What has changed from the first image to the second?
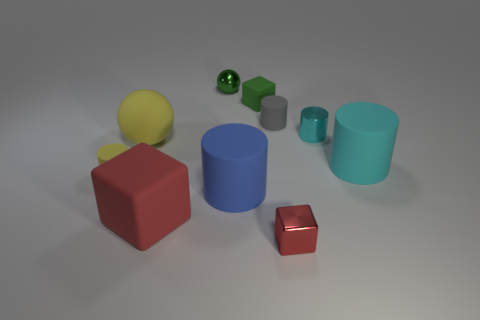
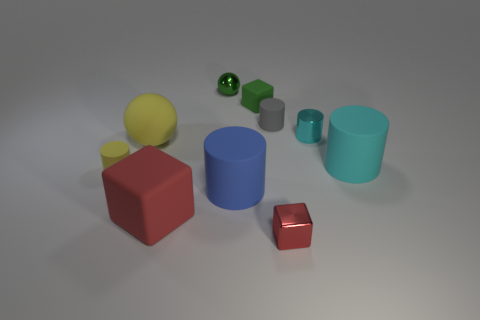
the small yellow object changed its location
the yellow matte cylinder moved
the tiny yellow thing changed its location
the tiny yellow matte cylinder that is to the left of the gray matte cylinder is in a different location
the tiny yellow matte cylinder that is left of the blue rubber cylinder is in a different location
the small yellow rubber cylinder that is in front of the small cyan metal cylinder is in a different location